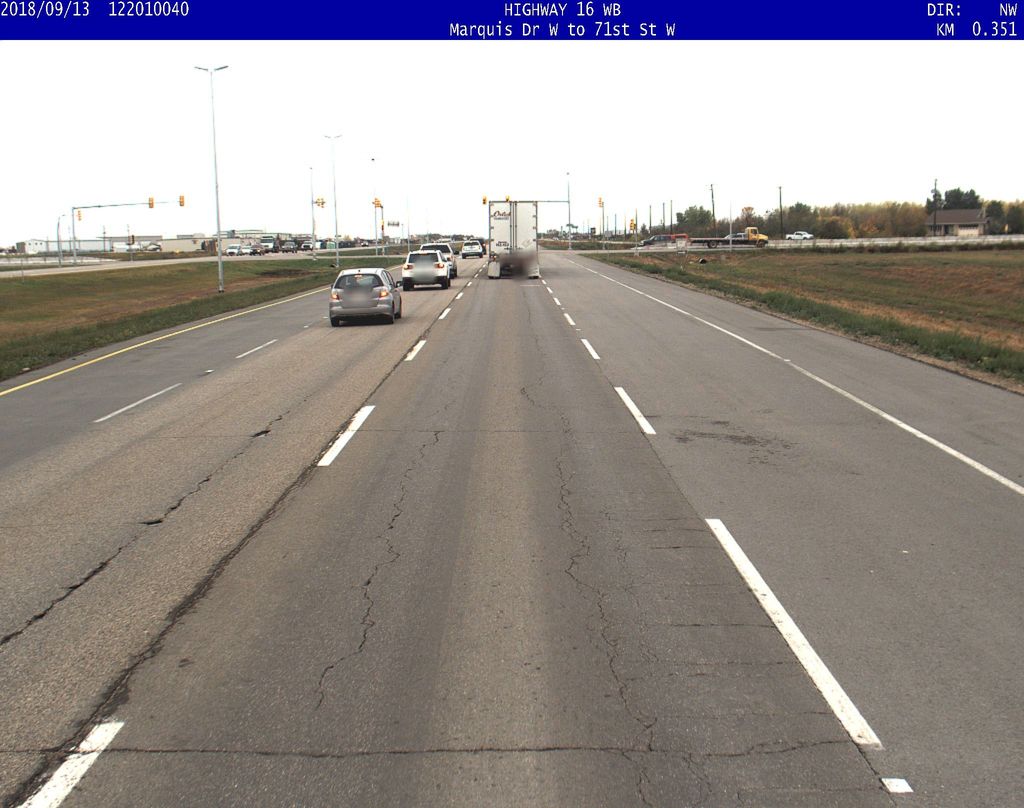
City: saskatoon